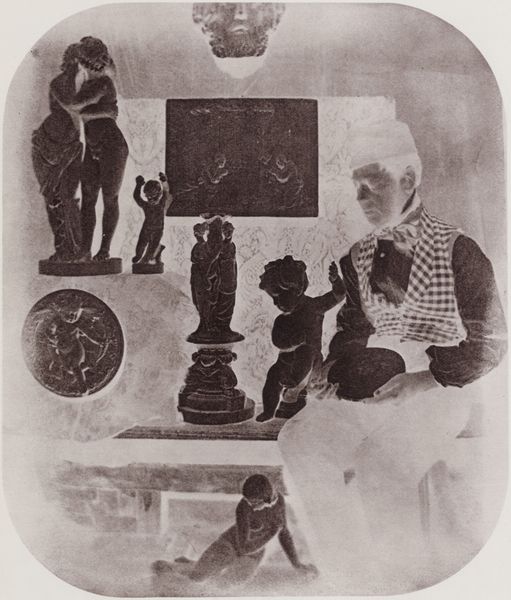
Titel: Selbstporträt mit Plastiken
Künstler: Hippolyte Bayard
Schlagwörter: akt, gruppe, kopf, mann, nackt, schatten, weiß, sitzen, braun, busen, frau, frisur, grau, hell, hintergrund, hut, kariert, kleid, lampe, licht, schwarz, stuhl, dame, karo, rock, bart, mütze, regal, arm, gesicht, mensch, rahmen, sockel, bildnis, porträt, figur, sitzend, drei, kind, paar, kinder, ofen, oval, rund, tondo, engel, keramik, putte, putto, skulptur, statue, stilleben, vase, kopfbedeckung, relief, schürze, kuss, küssen, liebe, umarmung, liegen, sammlerin, bank, grisaille, figuren, tafel, grazien, halstuch, sitzt, lciht, bronze, plastik, platte, liegend, weste, collage, foto, fotografie, photographie, umarmen, katze, belichtung, antike, eckig, medaillon, rechteck, schwarz weiß, künstler, portait, plakette, künstlerin, mythologie, statuette, gestalten, photo, ausstellung, fries, wappen, liebespaar, negativ, skulpturen, werkstatt, plastiken, statuen, antik, blitz, götter, griechisch, liebende, antikisierend, sammlung, medaille, gespiegelt, statuetten, kitsch, kunsthandel, sammler, amor, fotographie, ausruhen, abgerundet, komisch, medallon, römisch, münze, liegender, montage, antiken, drei grazien, besucherin, grazie, daguerotypie, belichtet, negative, glasplatte, ofenplatte, fotogramm, plaketten, eumarmung, karierte weste, sculpturen, starke belichtung, foto#, stauetten, dargotopie